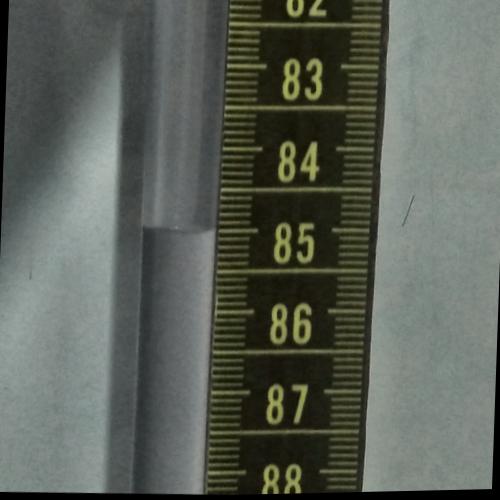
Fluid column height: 85.0 cm